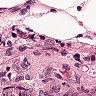
Metastatic tissue present: yes